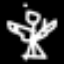
Label: angel